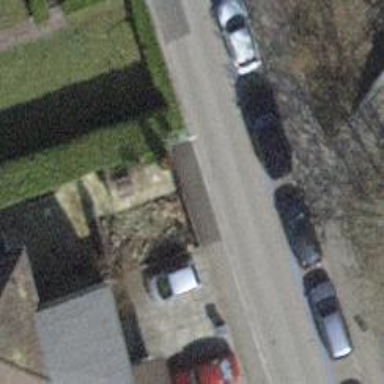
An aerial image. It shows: Paved footway with crossing.